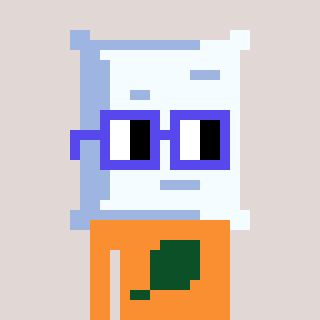
a pixel art character with square blue glasses, a pillow-shaped head and a orange-colored body on a warm background